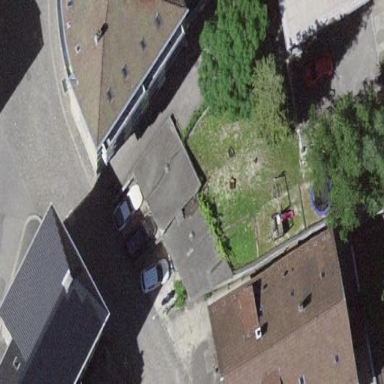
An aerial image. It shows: Garage building.